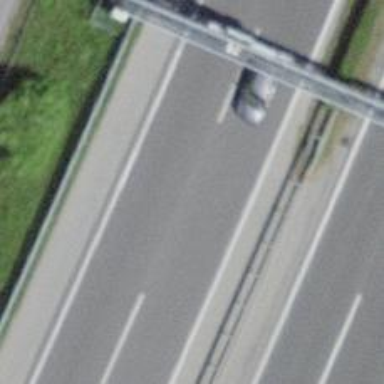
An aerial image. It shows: Asphalt motorway.